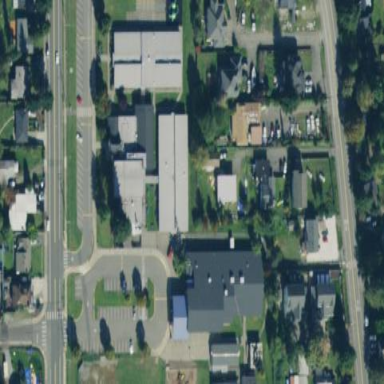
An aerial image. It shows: School.